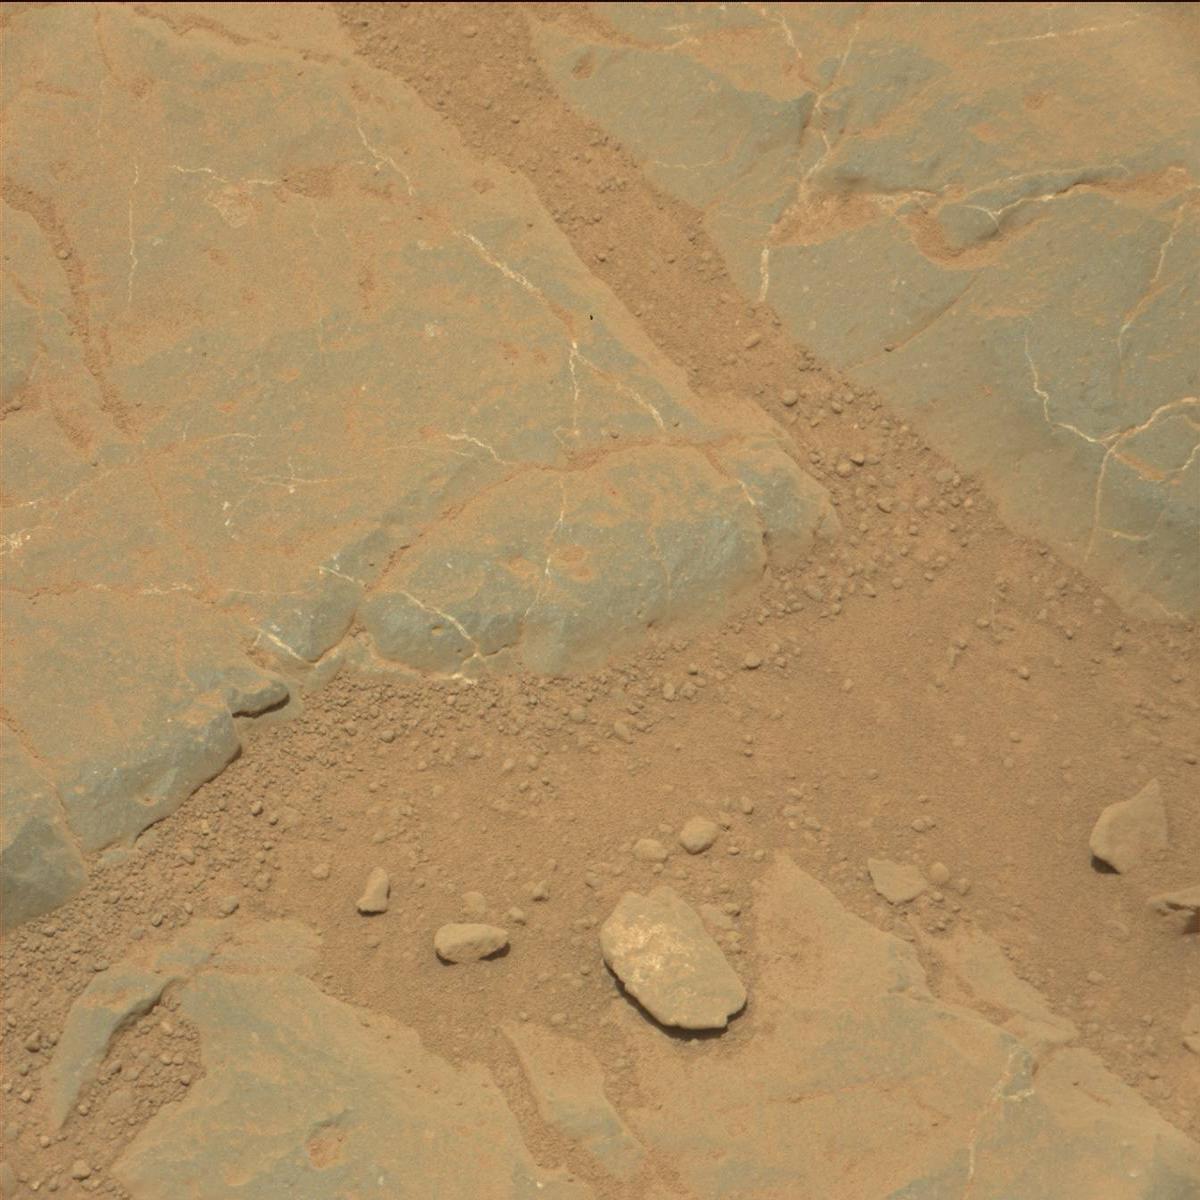
Terrain classes present: Bedrock, Rock, Sand / Soil